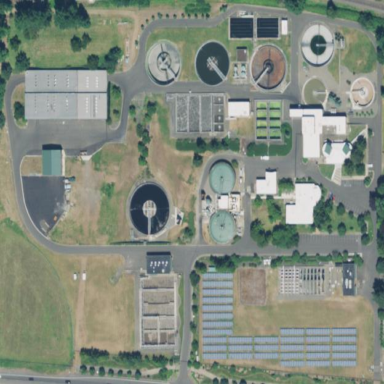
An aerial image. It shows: Wastewater plant.